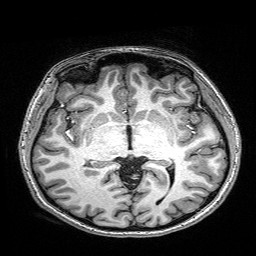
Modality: T1w
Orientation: coronal